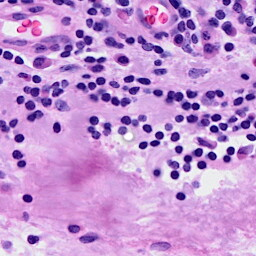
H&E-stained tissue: Breast